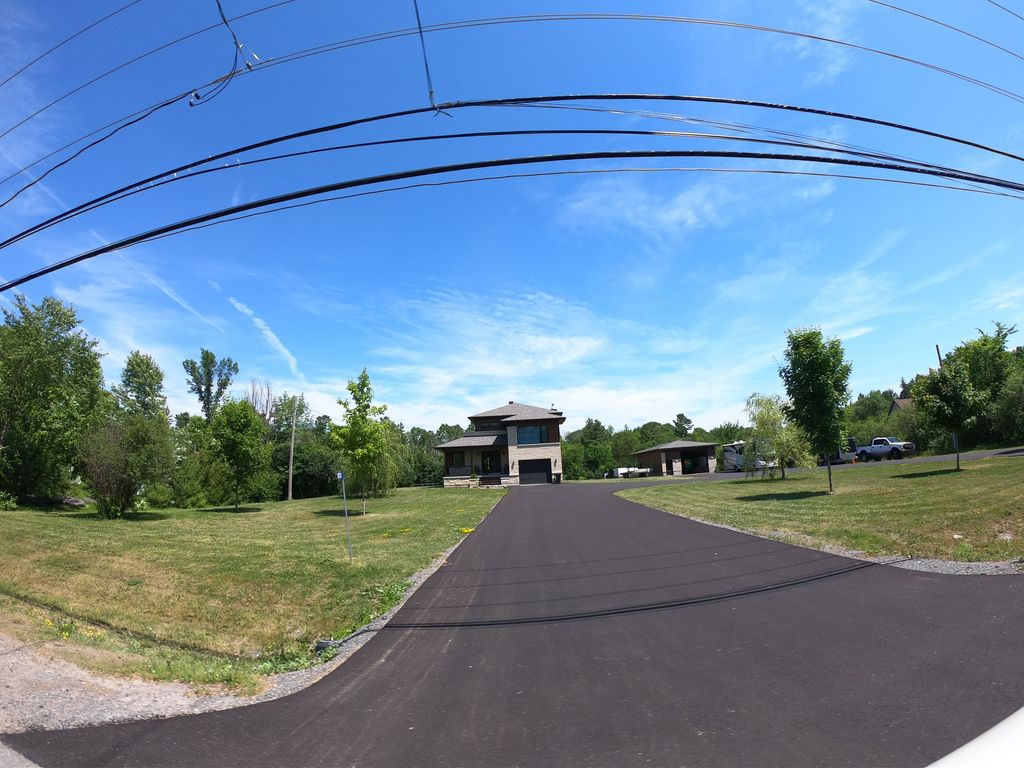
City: ottawa-gatineau